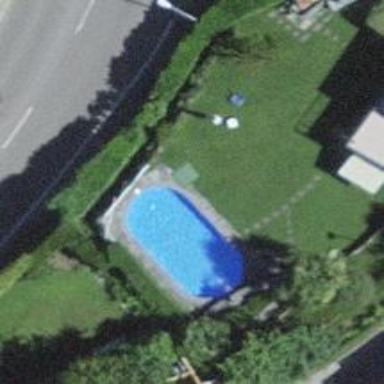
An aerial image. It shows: Swimming pool located in leisure land.